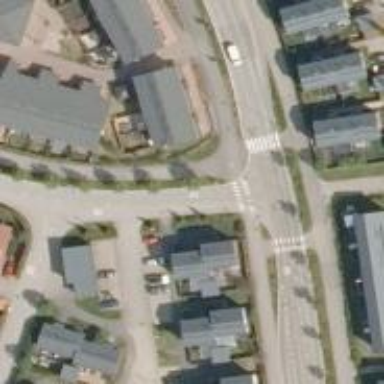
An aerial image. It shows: Asphalt cycleway.